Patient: sex F, age 58
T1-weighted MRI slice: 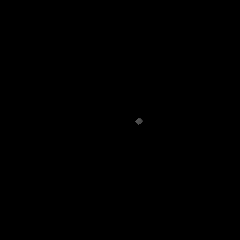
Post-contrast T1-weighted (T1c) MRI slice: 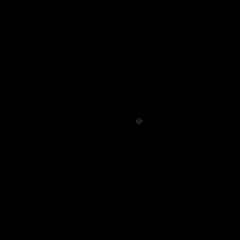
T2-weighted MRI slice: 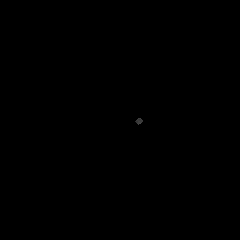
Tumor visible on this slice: no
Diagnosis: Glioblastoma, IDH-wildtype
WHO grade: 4